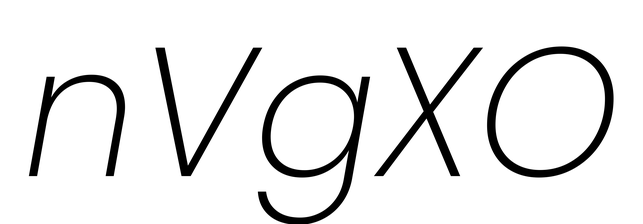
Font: Poppins-ExtraLightItalic